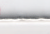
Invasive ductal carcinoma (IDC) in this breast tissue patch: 0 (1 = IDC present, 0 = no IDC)